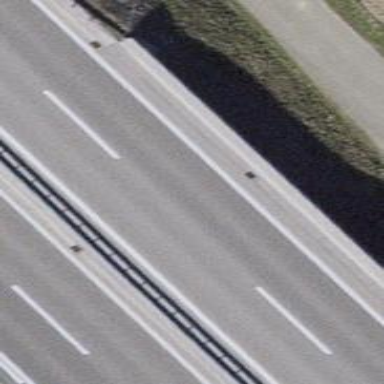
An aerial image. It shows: Motor road bridge with asphalt surface. The bridge is part of trunk highway.